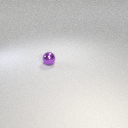
small purple metal sphere